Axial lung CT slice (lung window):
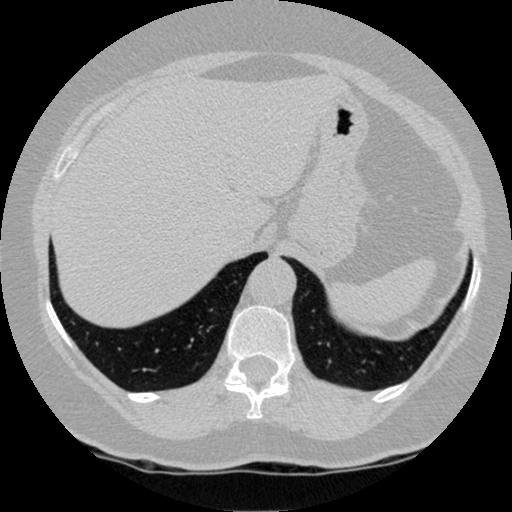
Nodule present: no